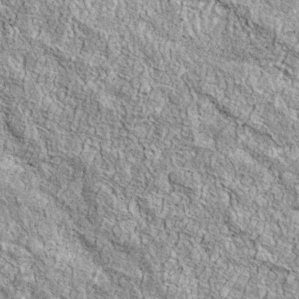
Label: non_frost